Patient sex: M
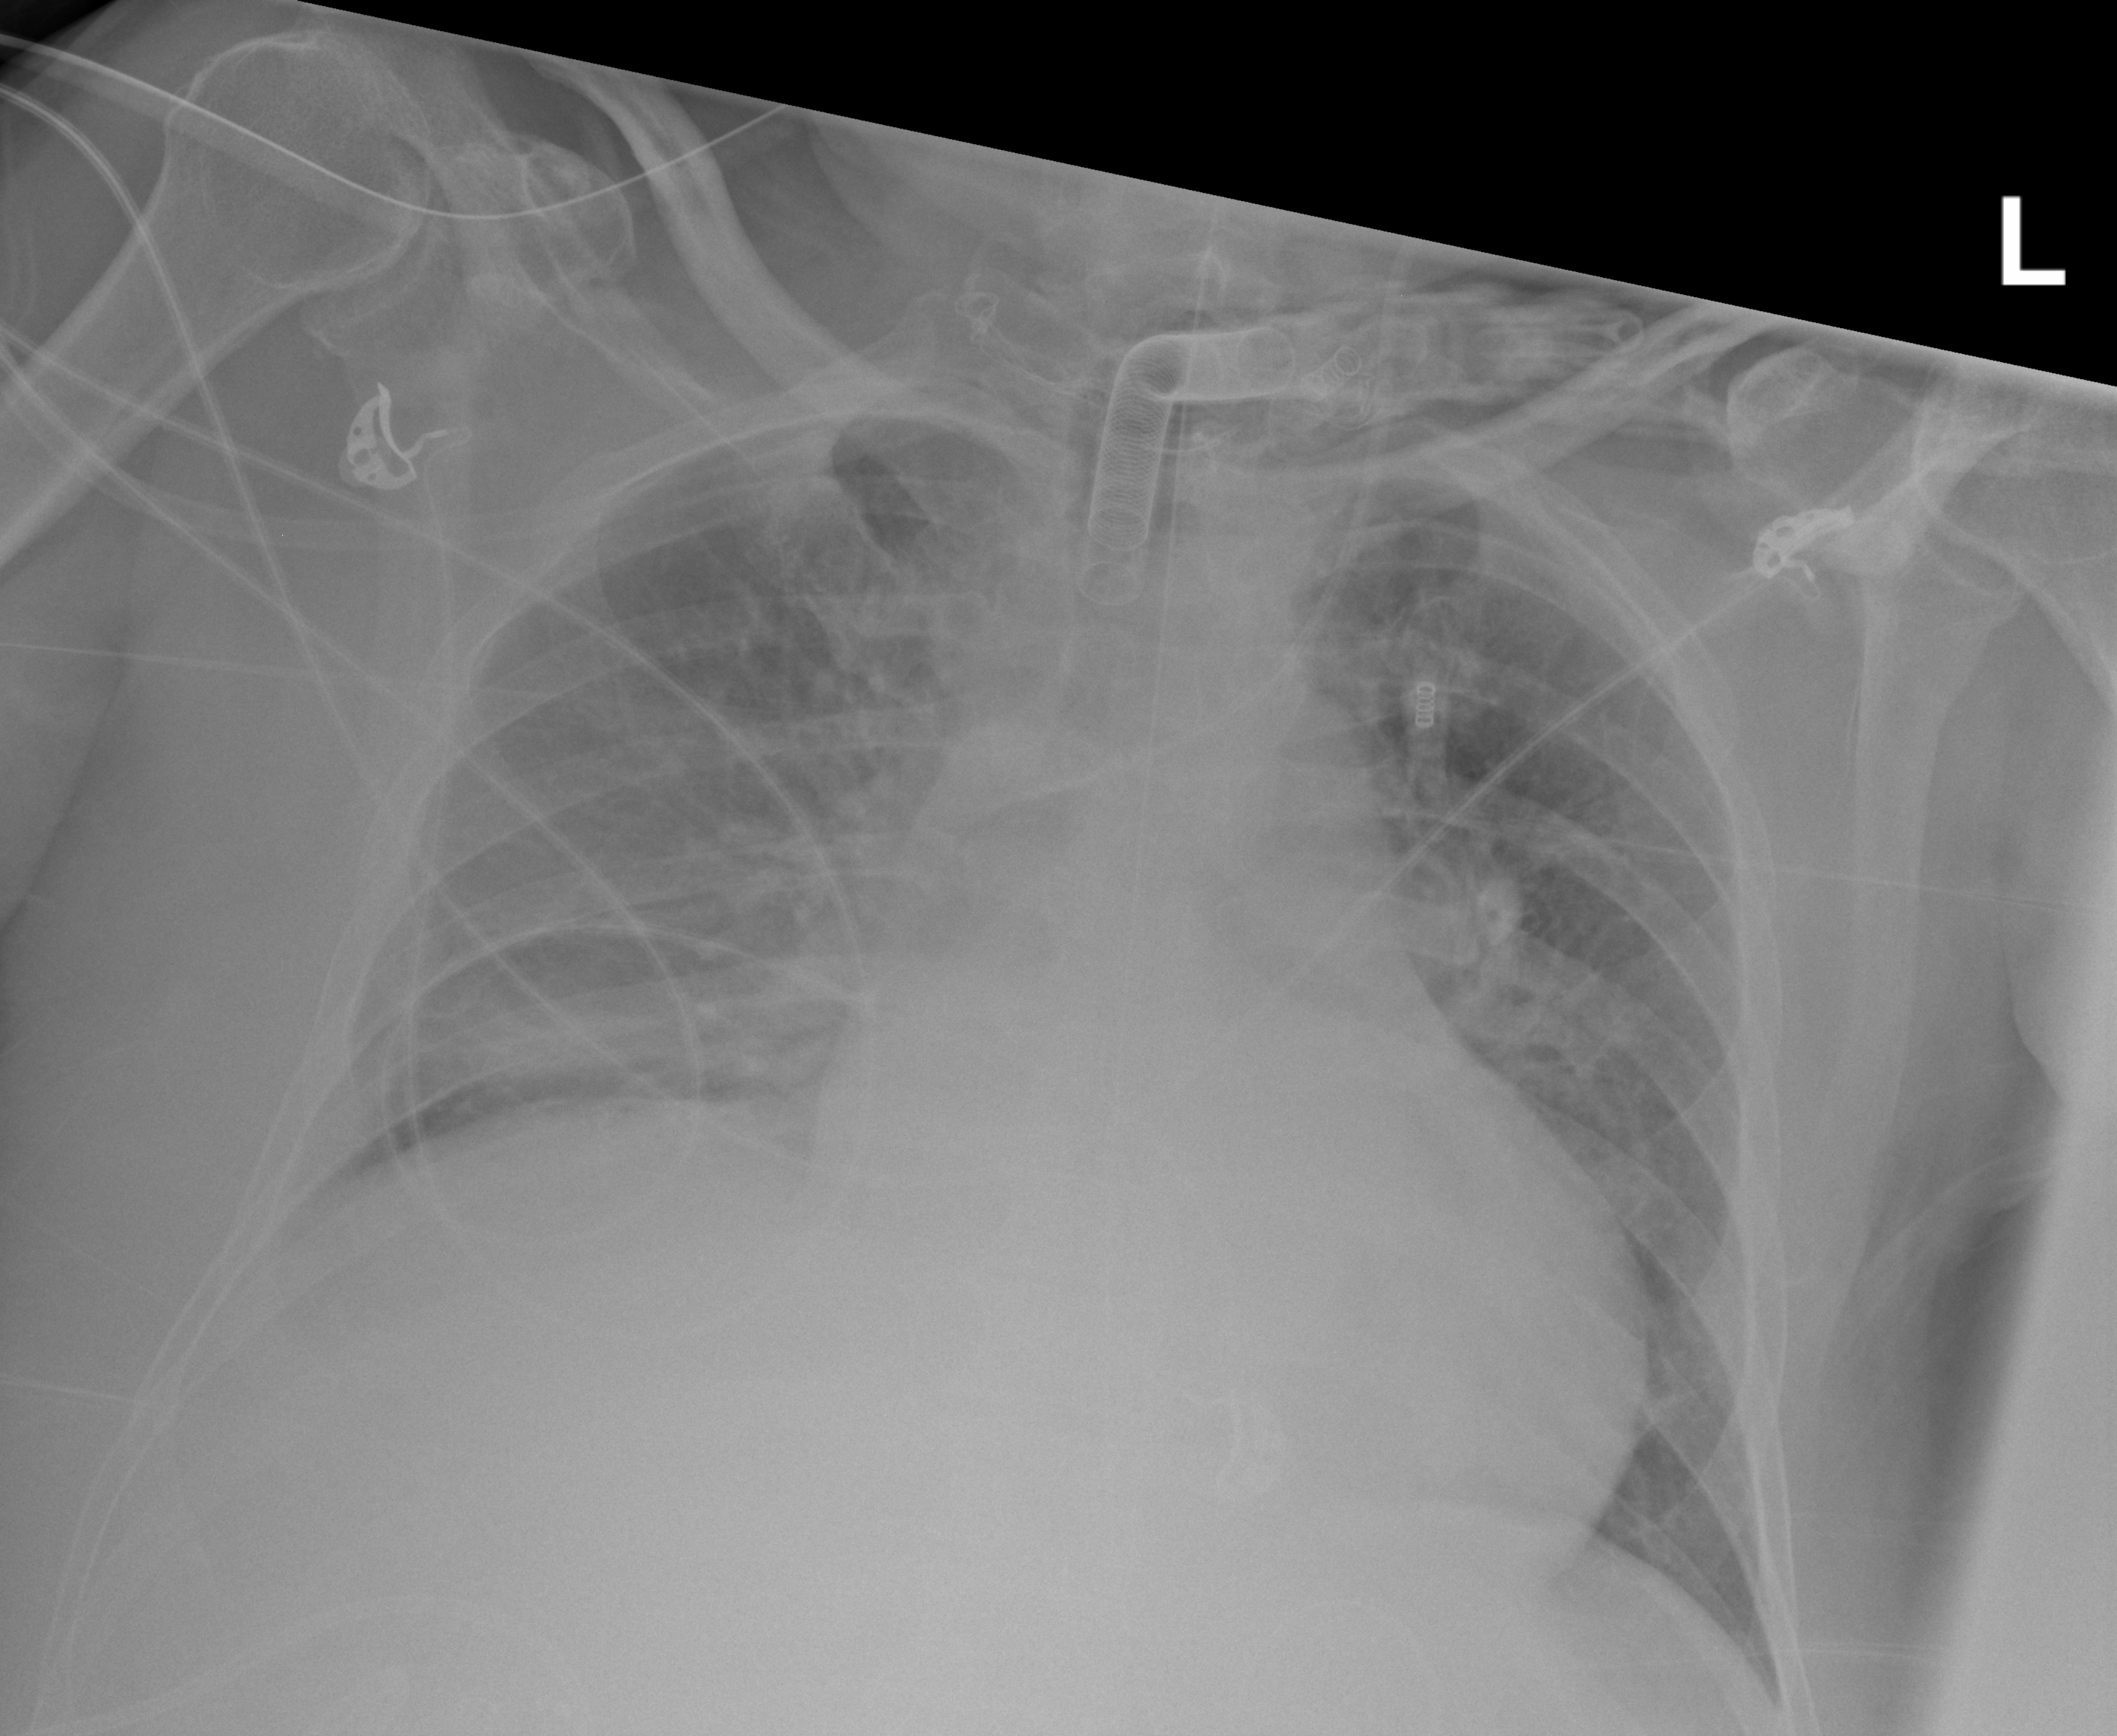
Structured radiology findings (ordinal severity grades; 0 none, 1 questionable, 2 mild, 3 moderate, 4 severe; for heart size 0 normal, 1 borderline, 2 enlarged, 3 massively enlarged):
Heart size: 2
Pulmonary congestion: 0
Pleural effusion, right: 1
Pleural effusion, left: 0
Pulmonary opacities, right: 0
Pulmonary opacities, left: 0
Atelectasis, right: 2
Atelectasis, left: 0